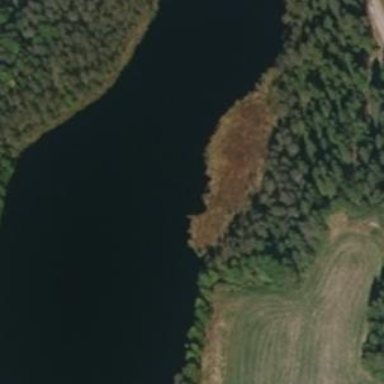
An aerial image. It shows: Pond surrounded by natural water.